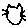
Label: cat